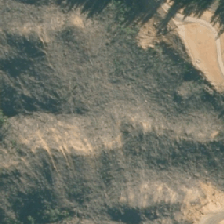
Land cover: harvested_forest